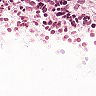
Metastatic tissue present: no